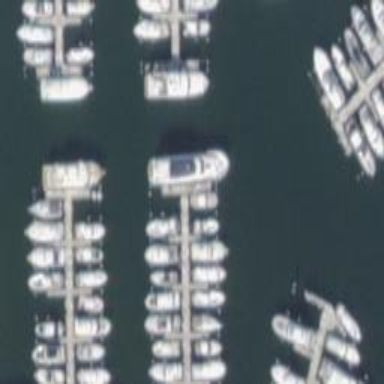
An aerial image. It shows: Marina on leisure land.